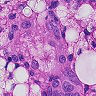
Metastatic tissue present: yes